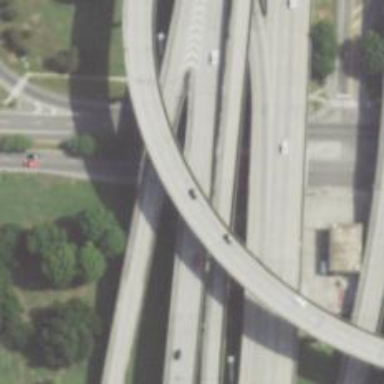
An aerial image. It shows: Bridge on motorway link.